Interaction volume radius: 5 \u00c5
Interaction volume height: 10 \u00c5
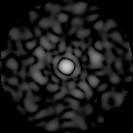
Disorder parameter: 0.8168